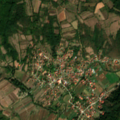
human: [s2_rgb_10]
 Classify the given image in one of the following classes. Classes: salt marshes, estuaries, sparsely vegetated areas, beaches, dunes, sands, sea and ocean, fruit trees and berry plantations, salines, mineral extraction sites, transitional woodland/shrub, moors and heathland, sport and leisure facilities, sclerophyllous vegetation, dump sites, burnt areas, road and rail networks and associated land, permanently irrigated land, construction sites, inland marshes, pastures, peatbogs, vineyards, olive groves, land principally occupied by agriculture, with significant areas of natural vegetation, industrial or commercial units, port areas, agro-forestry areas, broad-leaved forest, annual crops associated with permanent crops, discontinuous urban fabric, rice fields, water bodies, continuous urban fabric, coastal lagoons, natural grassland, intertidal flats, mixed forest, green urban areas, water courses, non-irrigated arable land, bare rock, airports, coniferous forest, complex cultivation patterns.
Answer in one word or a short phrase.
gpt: discontinuous urban fabric, complex cultivation patterns, land principally occupied by agriculture, with significant areas of natural vegetation, broad-leaved forest